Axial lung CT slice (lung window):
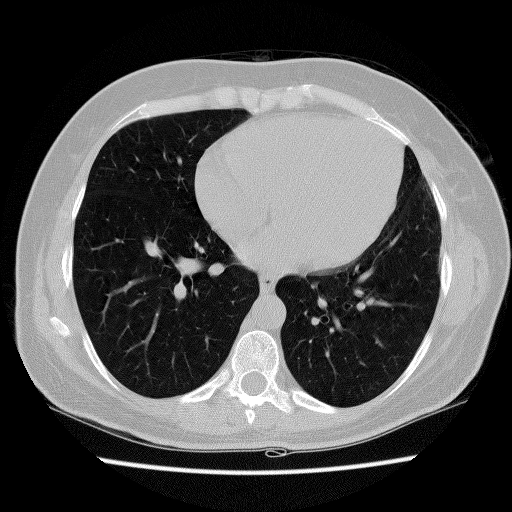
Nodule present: no